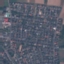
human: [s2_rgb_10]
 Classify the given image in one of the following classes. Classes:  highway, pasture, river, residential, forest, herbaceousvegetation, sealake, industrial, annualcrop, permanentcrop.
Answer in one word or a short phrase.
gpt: Residential